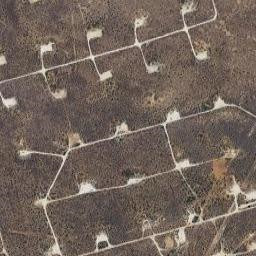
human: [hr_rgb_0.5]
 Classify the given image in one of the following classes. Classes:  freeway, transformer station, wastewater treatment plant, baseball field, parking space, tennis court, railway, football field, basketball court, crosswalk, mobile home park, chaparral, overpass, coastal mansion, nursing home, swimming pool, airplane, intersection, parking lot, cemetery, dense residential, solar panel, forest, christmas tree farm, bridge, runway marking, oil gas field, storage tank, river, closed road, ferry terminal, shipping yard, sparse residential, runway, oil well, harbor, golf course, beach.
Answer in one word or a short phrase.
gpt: oil gas field